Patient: sex M, age 61
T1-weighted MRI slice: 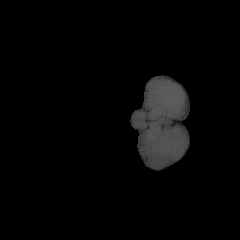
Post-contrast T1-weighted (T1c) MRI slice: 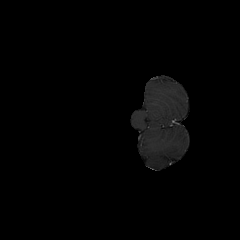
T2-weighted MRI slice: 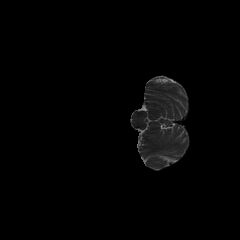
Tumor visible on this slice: no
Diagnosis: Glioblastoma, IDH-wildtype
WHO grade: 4